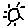
Label: sun